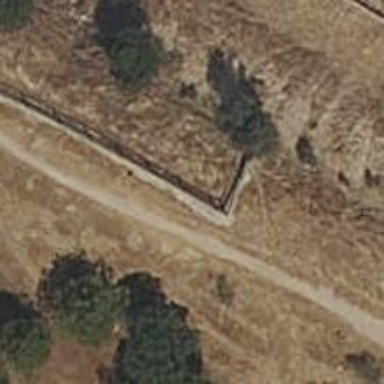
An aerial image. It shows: Fence.